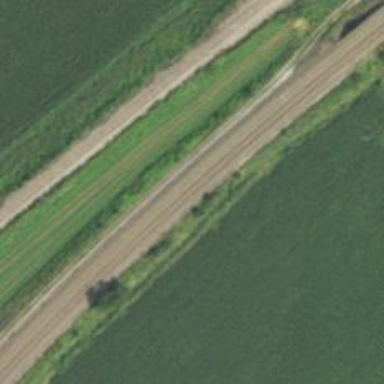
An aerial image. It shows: Railway track.